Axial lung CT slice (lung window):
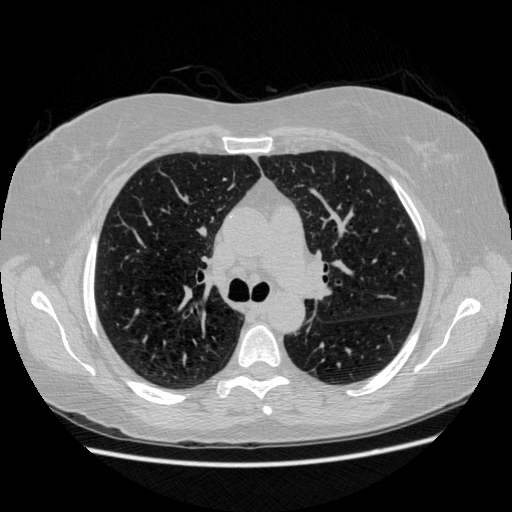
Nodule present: no